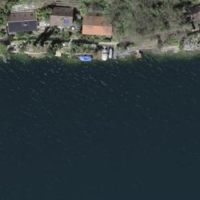
EUNIS habitat code: 14
Species observed at this site:
Erigeron karvinskianus
Campanula rapunculoides
Campanula trachelium
Orthetrum cancellatum
Phytolacca americana
Ostrya carpinifolia